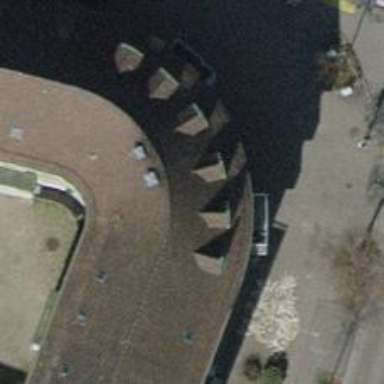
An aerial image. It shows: Kiosk.